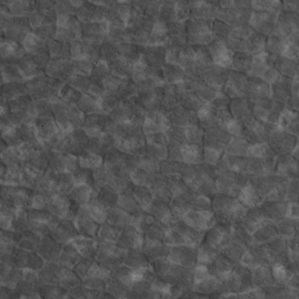
Label: non_frost